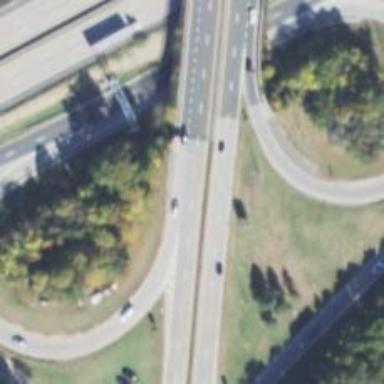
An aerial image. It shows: Motorway junction.